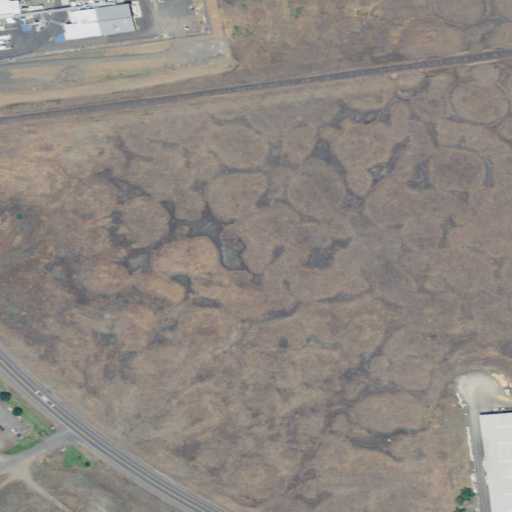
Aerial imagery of plain(s) in Oregon named Agate Desert containing pasture, open development, medium intensity development, low intensity development, and high intensity development